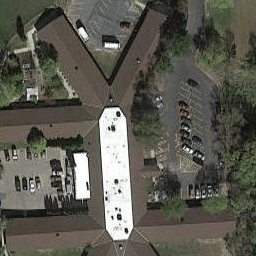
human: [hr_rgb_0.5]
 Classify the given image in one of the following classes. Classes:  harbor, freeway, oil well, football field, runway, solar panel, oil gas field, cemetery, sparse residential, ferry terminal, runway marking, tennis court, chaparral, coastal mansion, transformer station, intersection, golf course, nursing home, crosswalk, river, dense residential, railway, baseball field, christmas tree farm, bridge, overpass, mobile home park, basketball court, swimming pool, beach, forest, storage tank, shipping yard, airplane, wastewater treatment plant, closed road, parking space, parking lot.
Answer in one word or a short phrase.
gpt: nursing home